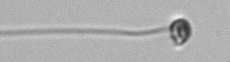
Label: flagellate